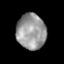
Tissue: prostate
Cell type: T cells
Senescence score: 0.2792
Nuclear area (px): 1010
Mean DAPI intensity: 154.074